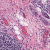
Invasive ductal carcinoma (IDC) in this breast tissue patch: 0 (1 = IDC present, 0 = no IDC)